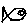
Label: fish